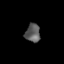
Tissue: lung
Cell type: T cells
Senescence score: 0.219
Nuclear area (px): 268
Mean DAPI intensity: 91.634